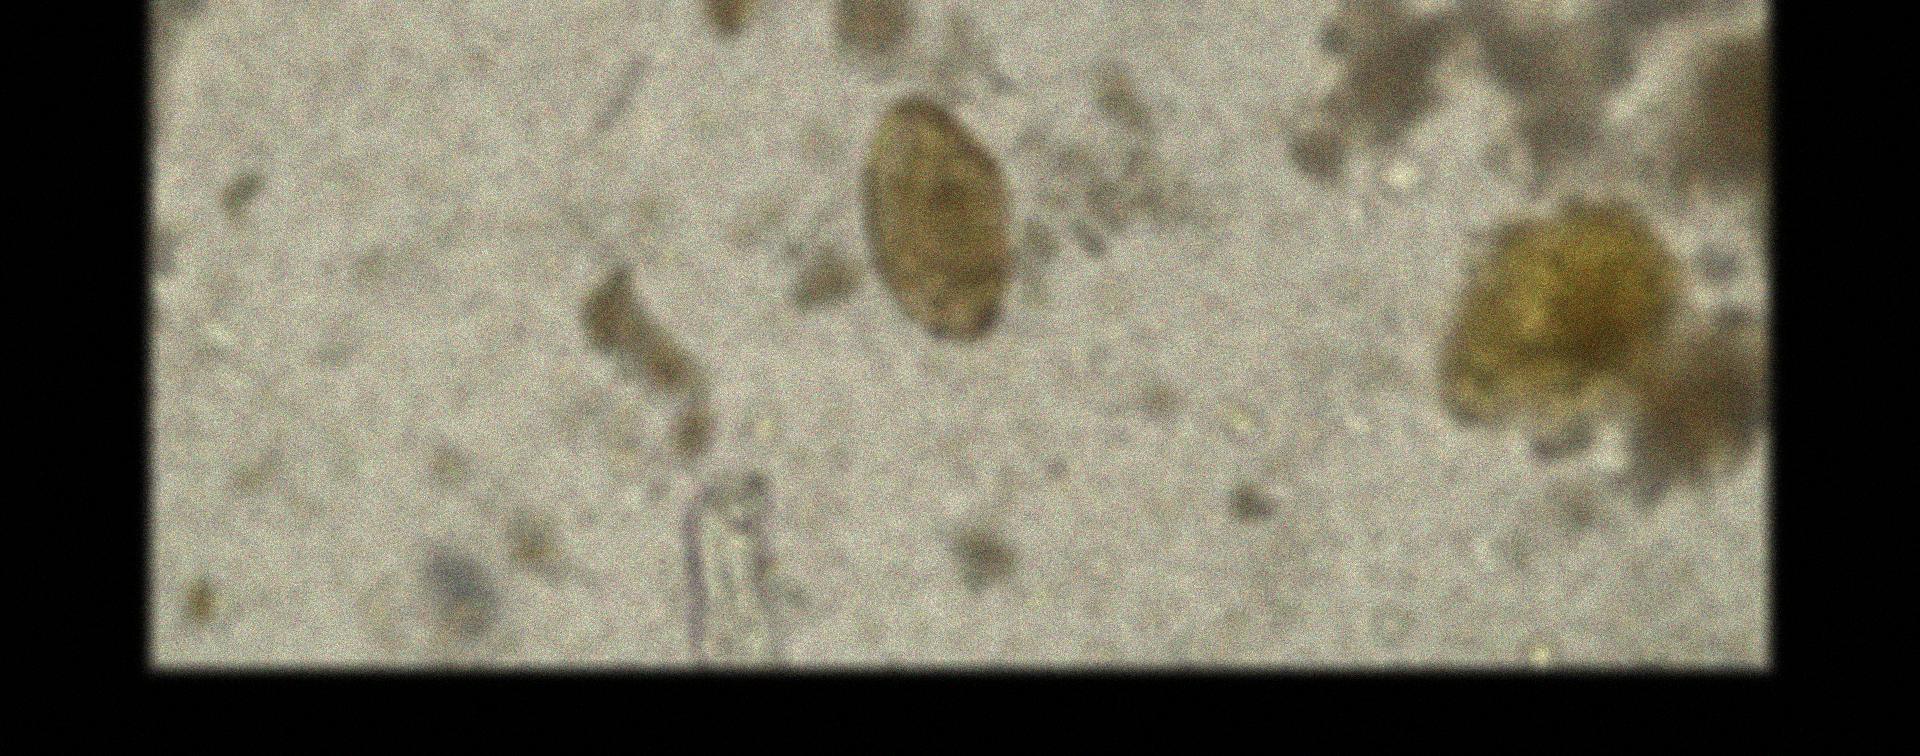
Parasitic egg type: Paragonimus spp